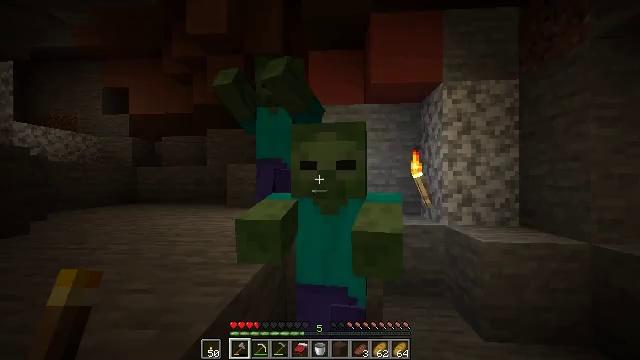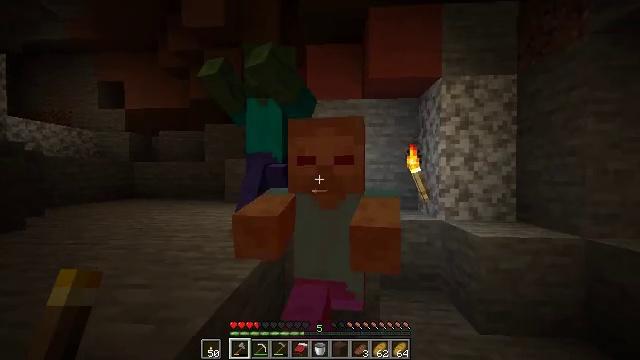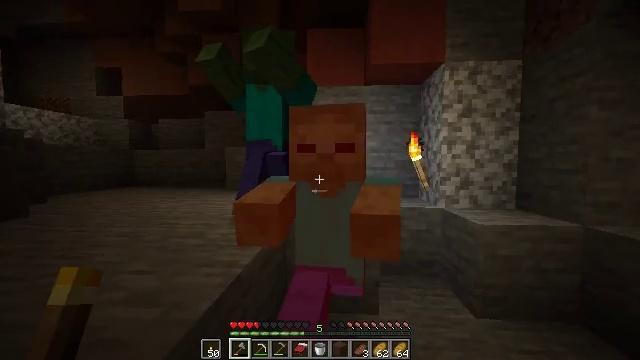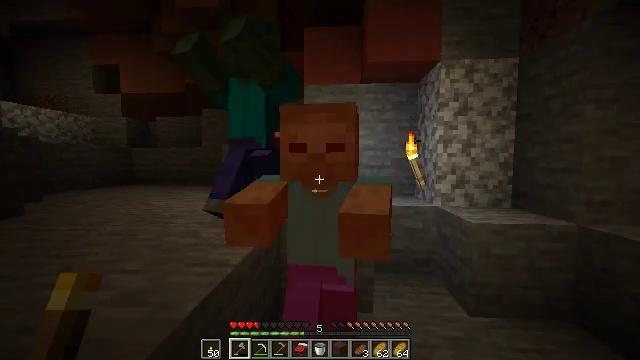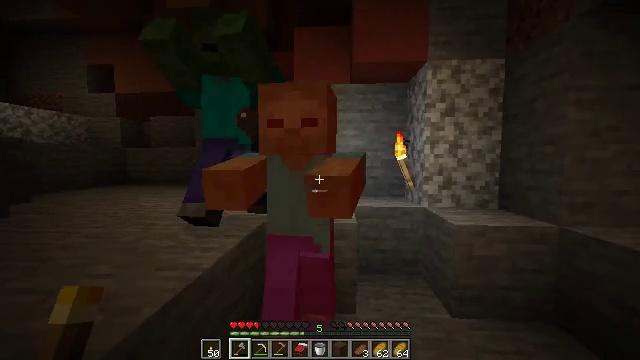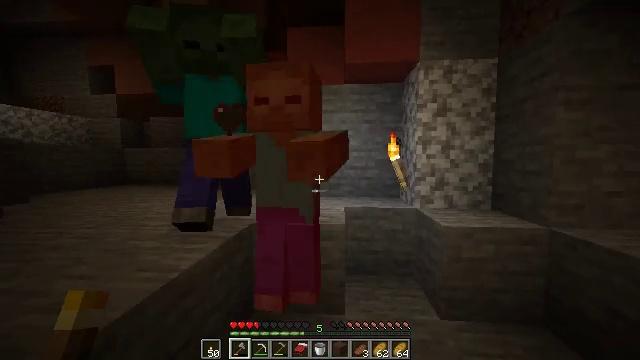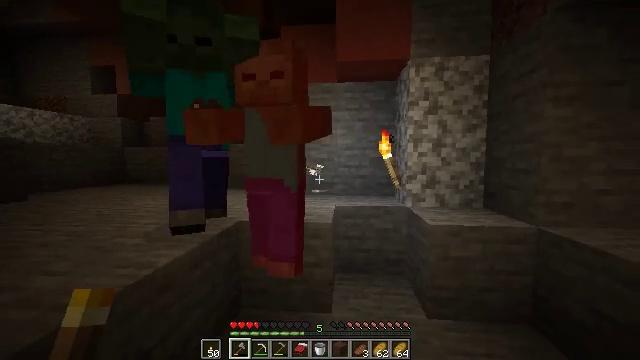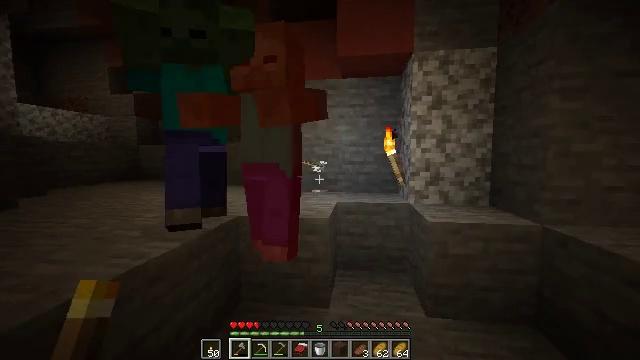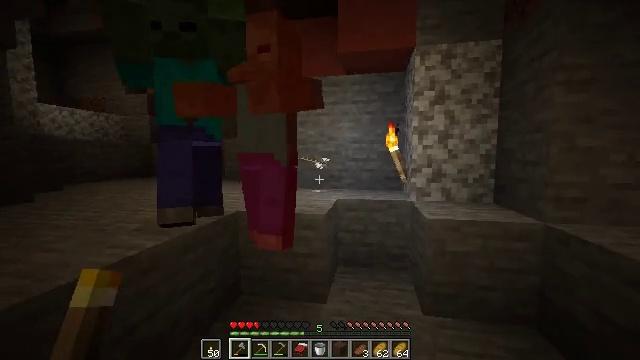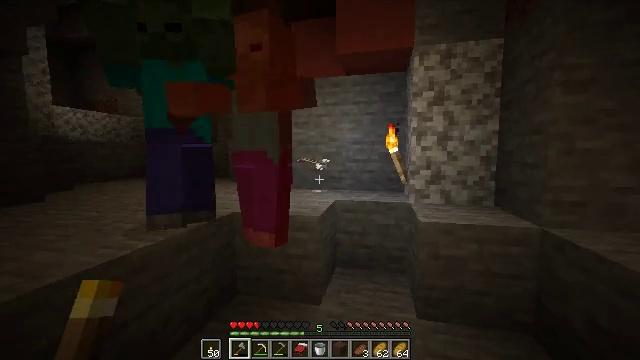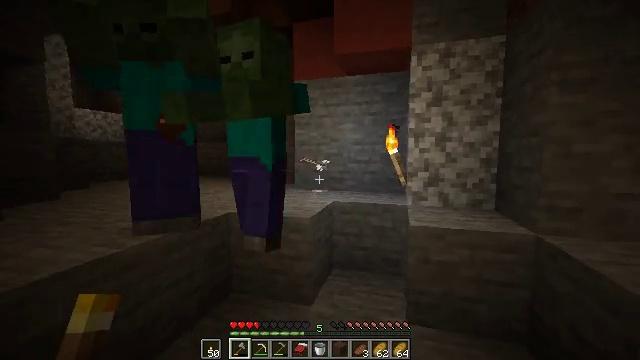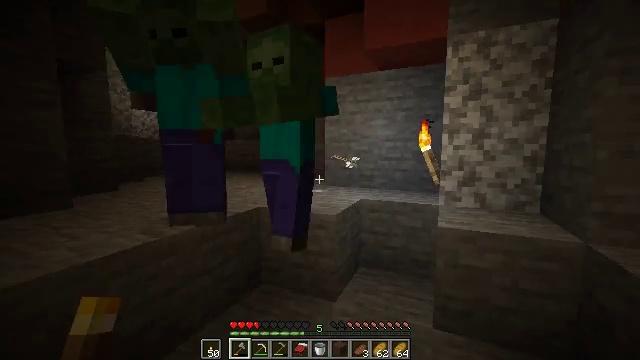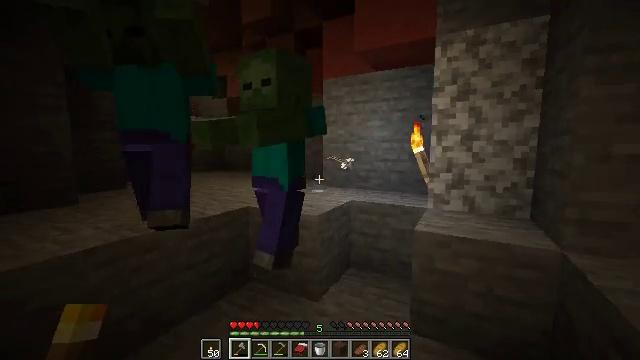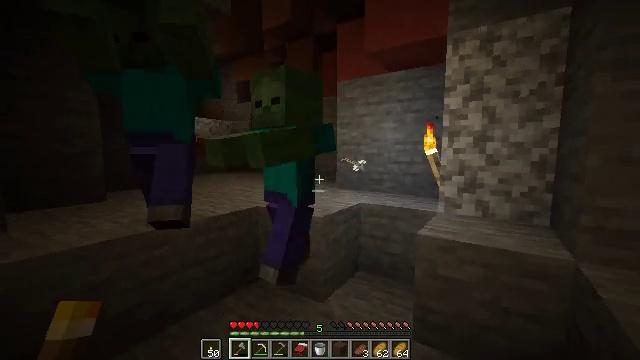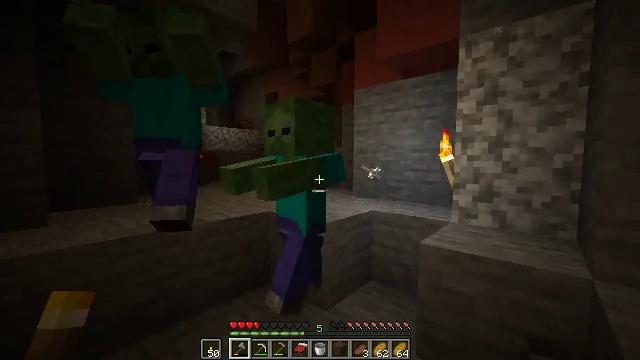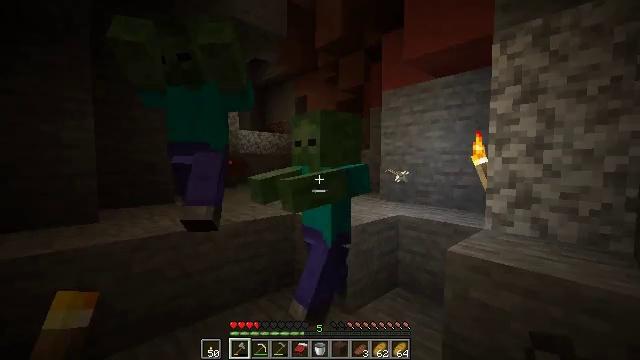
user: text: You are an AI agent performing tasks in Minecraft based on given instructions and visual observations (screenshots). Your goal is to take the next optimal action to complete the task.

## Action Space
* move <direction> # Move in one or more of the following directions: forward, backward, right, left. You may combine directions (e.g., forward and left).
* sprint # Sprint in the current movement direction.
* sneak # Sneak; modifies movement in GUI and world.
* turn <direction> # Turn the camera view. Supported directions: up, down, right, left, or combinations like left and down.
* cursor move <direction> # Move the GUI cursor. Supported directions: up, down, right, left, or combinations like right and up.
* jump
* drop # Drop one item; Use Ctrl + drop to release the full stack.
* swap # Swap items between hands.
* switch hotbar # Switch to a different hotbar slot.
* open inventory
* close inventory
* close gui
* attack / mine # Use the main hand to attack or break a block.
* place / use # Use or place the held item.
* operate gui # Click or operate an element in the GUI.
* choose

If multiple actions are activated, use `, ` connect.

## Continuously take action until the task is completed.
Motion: motion action
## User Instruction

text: Kill a zombie.
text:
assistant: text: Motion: turn down
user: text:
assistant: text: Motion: turn down
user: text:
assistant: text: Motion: move right
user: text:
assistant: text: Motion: move right
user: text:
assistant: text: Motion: move right
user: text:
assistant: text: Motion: move right
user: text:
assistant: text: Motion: move right, turn left
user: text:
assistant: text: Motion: move right, turn left
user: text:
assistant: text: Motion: move right, turn left
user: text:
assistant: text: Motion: move right, turn left
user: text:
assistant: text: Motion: move right, turn left
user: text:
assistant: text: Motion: move right, turn left
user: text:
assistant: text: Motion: move right, turn left
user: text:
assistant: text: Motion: move right, turn left and up
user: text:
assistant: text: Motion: turn left
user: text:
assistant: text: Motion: turn left
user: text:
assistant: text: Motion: no_op
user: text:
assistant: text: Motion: turn left and down, attack / mine
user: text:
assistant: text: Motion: turn left and down, attack / mine
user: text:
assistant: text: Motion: attack / mine
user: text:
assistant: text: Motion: no_op
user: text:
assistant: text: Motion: turn right
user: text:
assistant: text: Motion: no_op